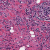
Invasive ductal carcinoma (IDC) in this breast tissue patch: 1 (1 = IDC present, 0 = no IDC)